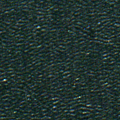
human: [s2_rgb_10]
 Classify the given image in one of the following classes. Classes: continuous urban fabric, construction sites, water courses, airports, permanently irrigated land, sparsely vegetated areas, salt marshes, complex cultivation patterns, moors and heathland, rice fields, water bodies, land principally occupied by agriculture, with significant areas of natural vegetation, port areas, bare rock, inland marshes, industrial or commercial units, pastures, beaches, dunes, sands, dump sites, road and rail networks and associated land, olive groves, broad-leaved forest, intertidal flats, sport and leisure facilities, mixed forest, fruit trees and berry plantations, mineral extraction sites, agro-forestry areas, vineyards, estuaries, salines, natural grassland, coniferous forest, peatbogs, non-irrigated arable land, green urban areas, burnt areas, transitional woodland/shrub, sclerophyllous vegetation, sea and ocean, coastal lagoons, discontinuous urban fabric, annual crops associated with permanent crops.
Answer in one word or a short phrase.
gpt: sea and ocean